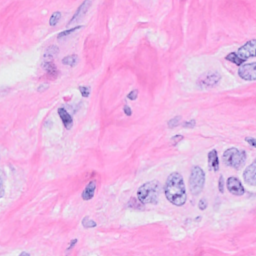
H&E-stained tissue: Breast